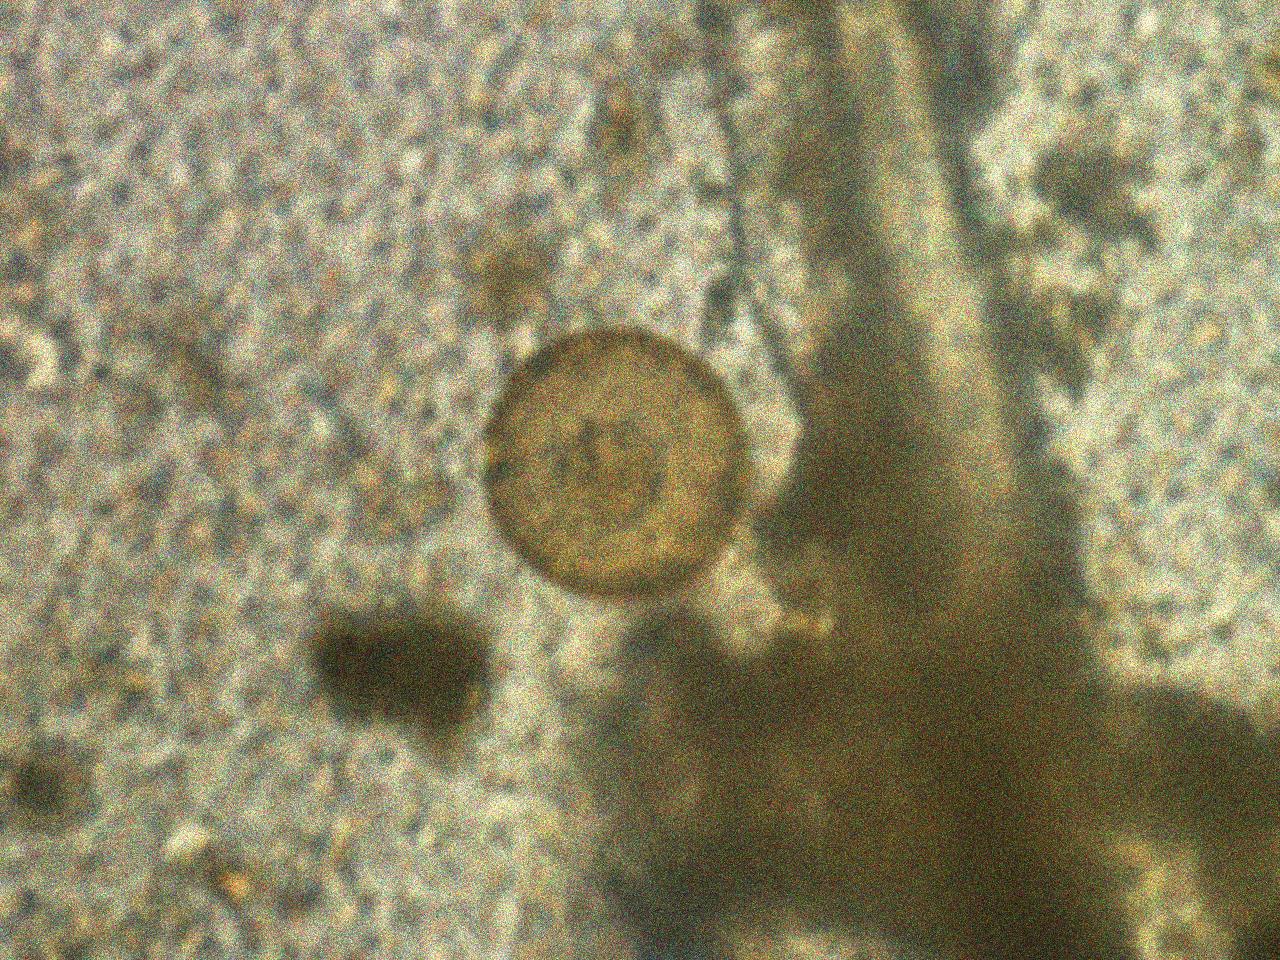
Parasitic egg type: Hymenolepis diminuta